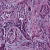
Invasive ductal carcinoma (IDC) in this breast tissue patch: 1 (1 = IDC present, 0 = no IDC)